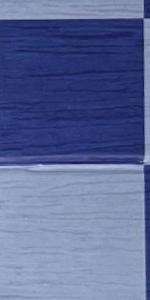
Label: Empty